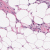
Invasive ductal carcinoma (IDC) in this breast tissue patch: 0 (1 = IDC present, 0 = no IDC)